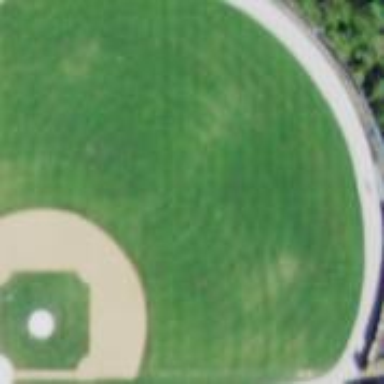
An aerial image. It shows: Baseball pitch for leisure land activities.